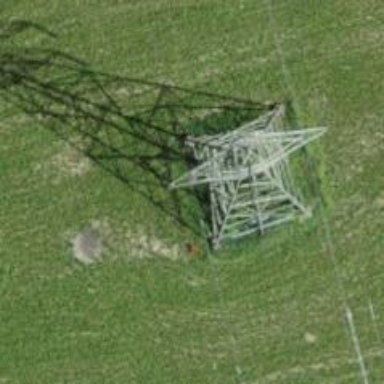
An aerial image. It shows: Towering power structure.